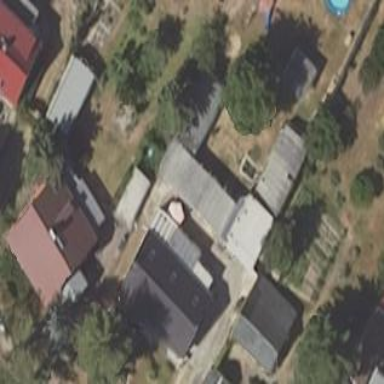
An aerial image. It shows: Shed building.